Question: I am trying to create a fixed top bar with 2 rows as described in the picture
So far I have the following code but it renders in only one row:
'''
<div class="fixed contain-to-grid">
<nav class="top-bar" data-topbar>
<ul class="title-area">
<li class="name">
<h1><a href="#">My Site</a></h1>
</li>
<li class="toggle-topbar menu-icon"><a href="#">Menu</a></li>
</ul>
<section class="top-bar-section">
<!-- Left Nav Section -->
<ul class="left">
<li class="active"><a class="global-nav__link">About</a></li>
<li class=""><a class="global-nav__link">Resume</a></li>
<li class=""><a class="global-nav__link">Projects</a></li>
<li class=""><a class="global-nav__link">Timeline</a></li>
<li class=""><a class="global-nav__link active">Contacts</a></li>
</ul>
<!-- Right Nav Section -->
<ul class="">
<li class="active"><a href="#">EN</a></li>
<li>|</li>
<li><a href="#">PT</a></li>
</ul>
</section>
</nav>
</div>
'''
Here is the JSFiddle
<URL>
Any Ideas?
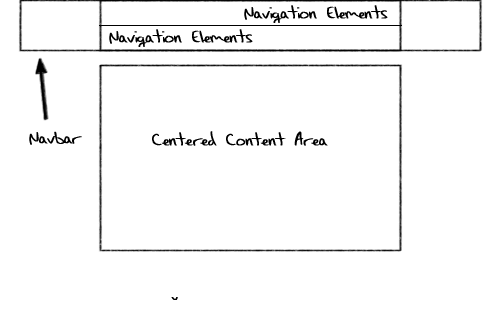
Answer: <URL>
Is this what you mean?
If so there was only the HTML for one row with a left and right section in.
I've added the HTML for another row:
'''
<!--second row-->
<section class="top-bar-section">
<!-- Left Nav Section -->
<ul class="left">
<li class="active"><a class="global-nav__link">Some</a></li>
<li class=""><a class="global-nav__link">Buttons</a></li>
<li class=""><a class="global-nav__link">Here</a></li>
<li class=""><a class="global-nav__link">Timeline</a></li>
<li class=""><a class="global-nav__link active">Contacts</a></li>
</ul>
</section>
'''
As the height was fixed to 45px I've had to double it to add the background for the second row:
'''
.top-bar {
height:90px;
line-height:90px;
}
'''